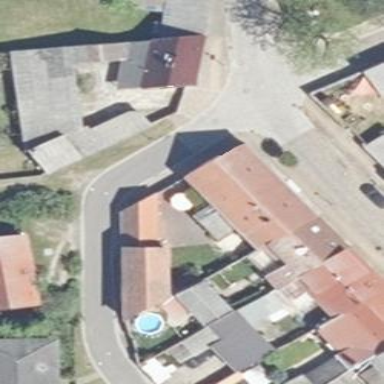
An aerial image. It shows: Residential building.